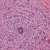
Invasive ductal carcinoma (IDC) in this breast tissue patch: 1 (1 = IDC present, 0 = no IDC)